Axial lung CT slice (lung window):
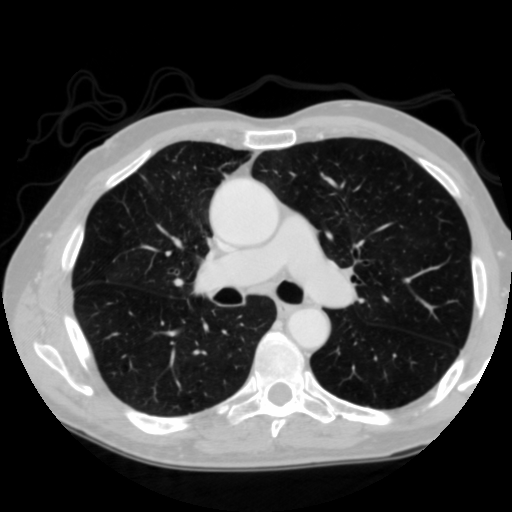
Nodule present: no